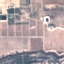
Label: PermanentCrop